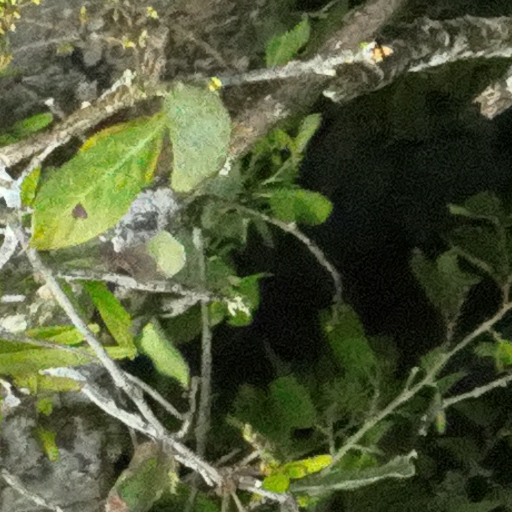
Species: Guapira myrtiflora
GBIF accepted scientific name: Guapira myrtiflora
Crown area (m\u00b2): 155.854